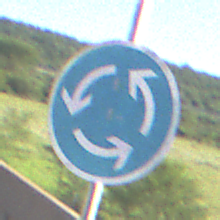
Verkehrszeichen: Kreisverkehr
Umgebung: Outdoor, RoadRail
Tageszeit: MorningAfternoon
Wetter: PartlyCloudy
Licht: Natural
Jahreszeit: NotSpecified
Kontrast: HighContrast